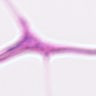
Metastatic tissue present: no